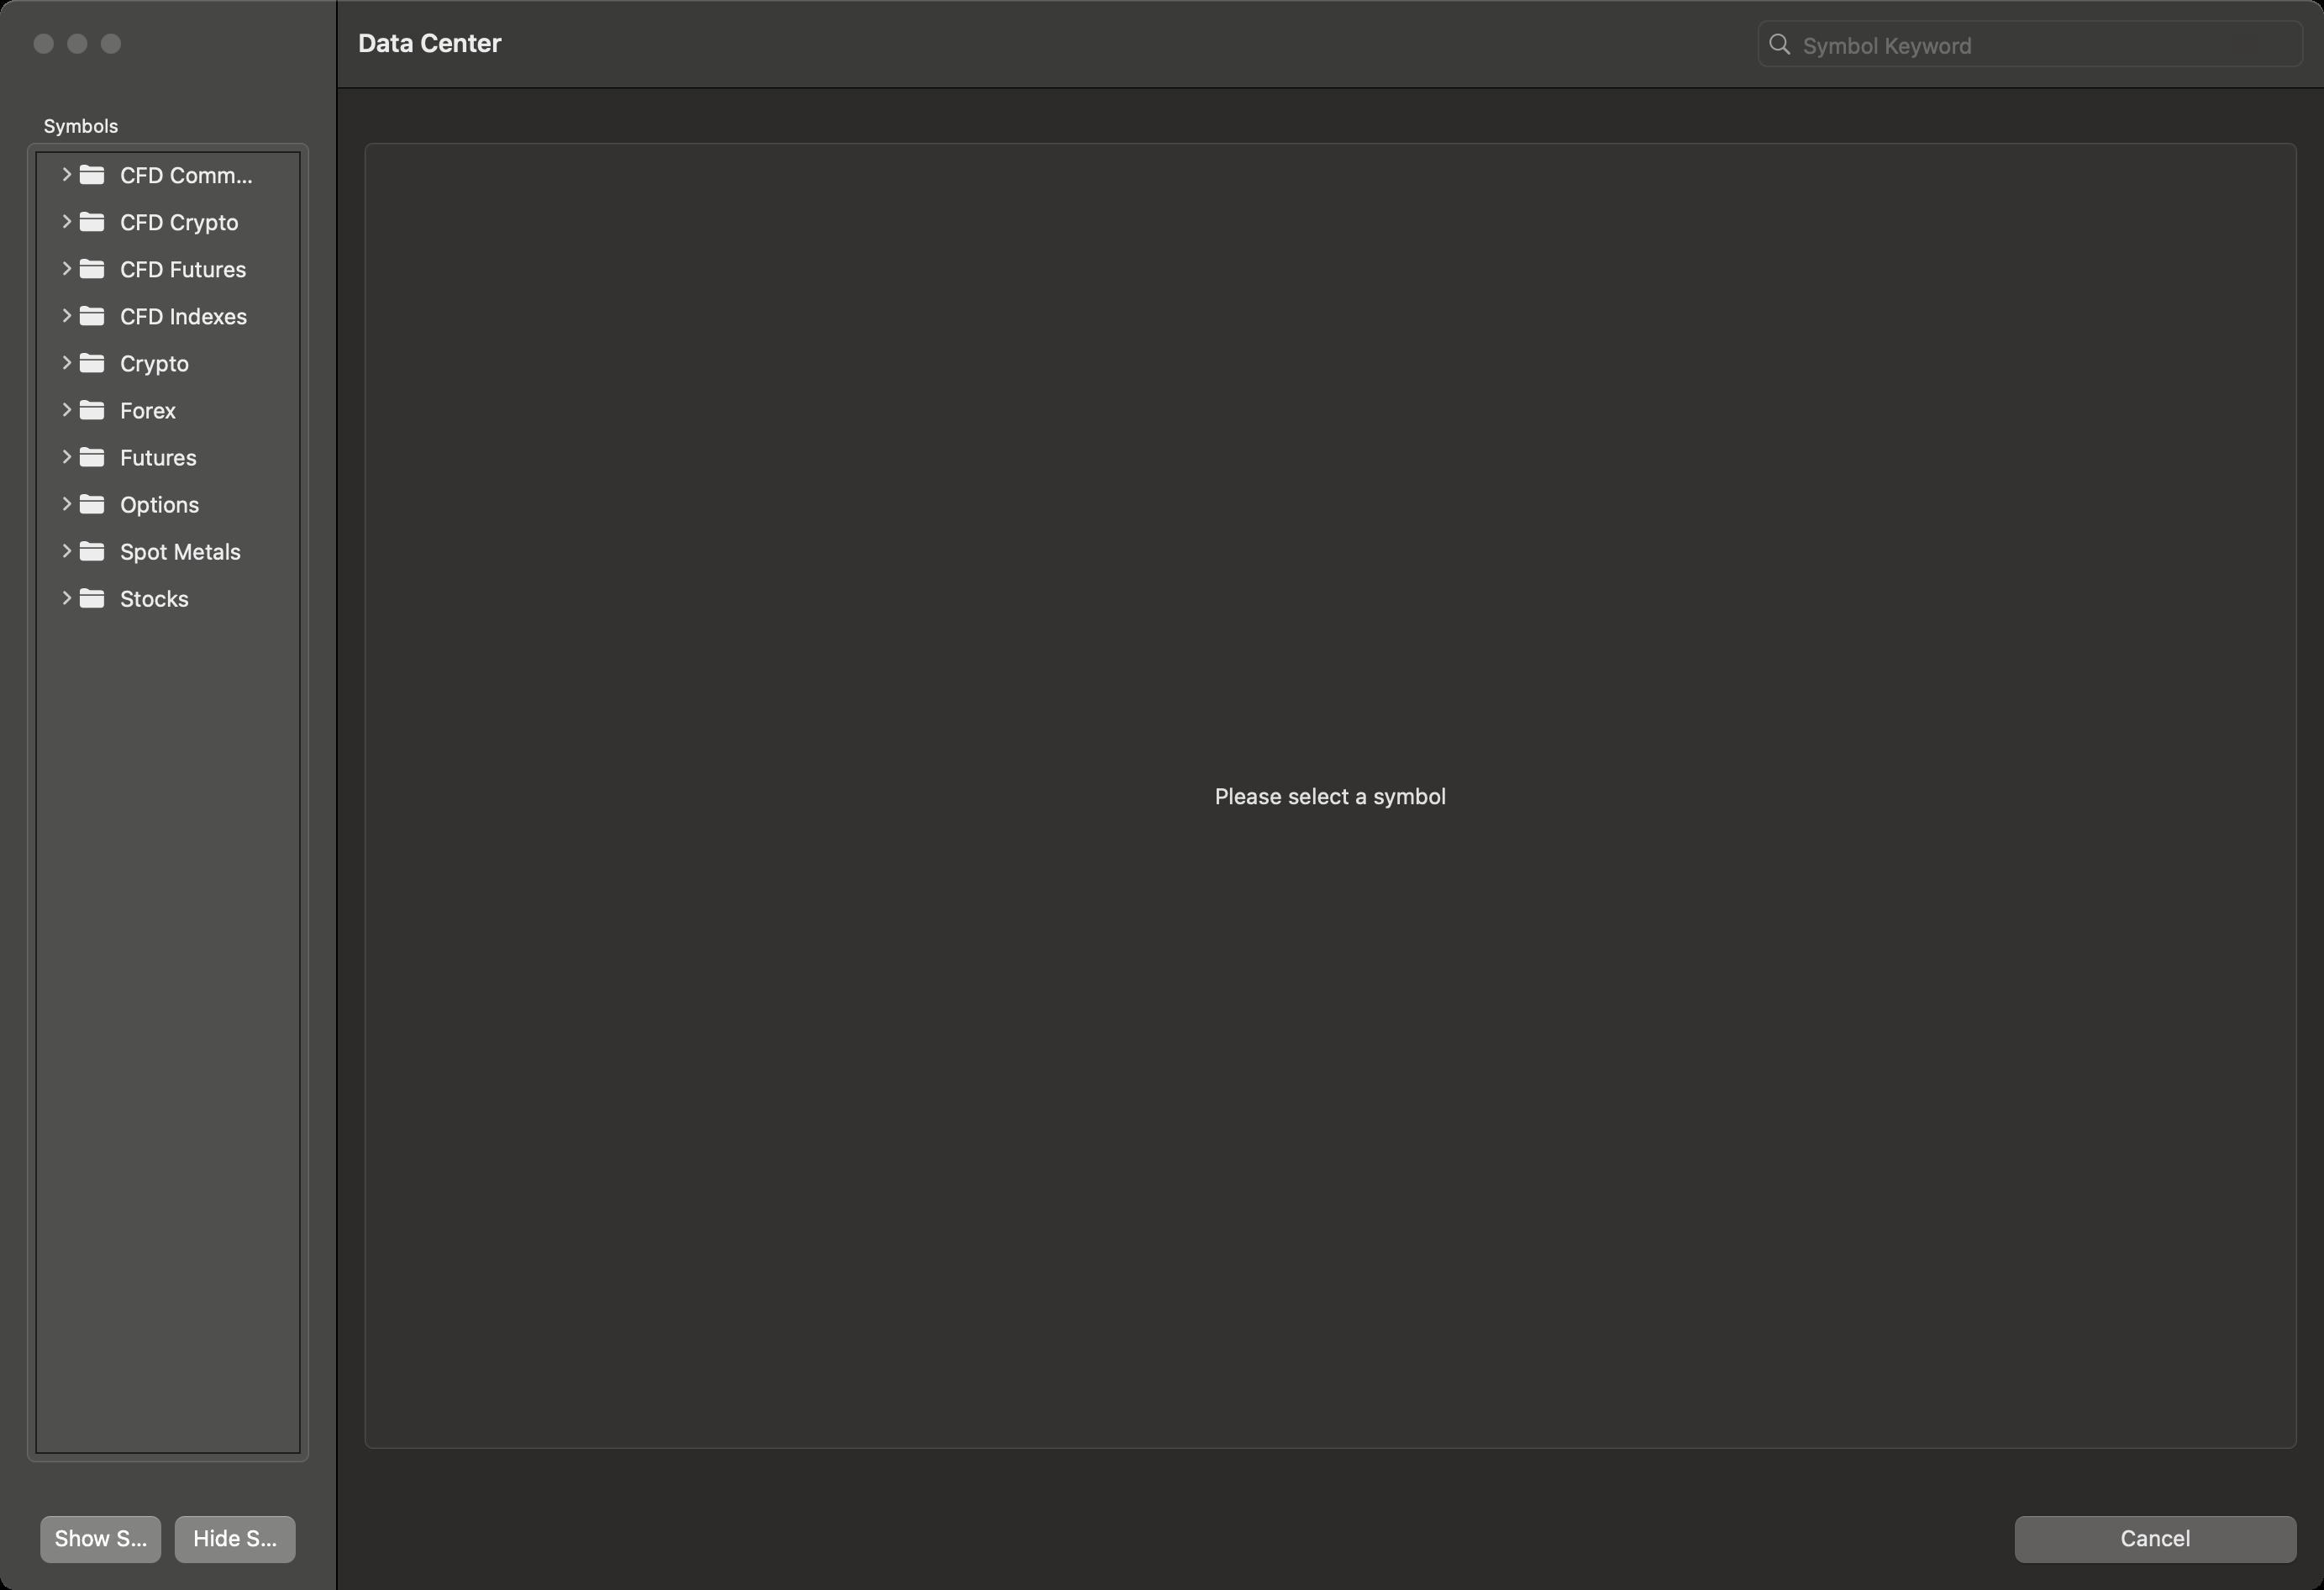
Accessibility tree:
{"name": "Data_Center", "role": "AXWindow", "description": null, "role_description": "standard window", "value": null, "position": "172.00;74.00", "size": "1383;946", "children": [{"name": null, "role": "AXGroup", "description": null, "role_description": "group", "value": null, "position": "0.00;0.00", "size": "1383;946", "children": [{"name": null, "role": "AXSplitGroup", "description": null, "role_description": "split group", "value": null, "position": "0.00;0.00", "size": "1383;946", "children": [{"name": null, "role": "AXGroup", "description": null, "role_description": "group", "value": null, "position": "0.00;0.00", "size": "200;946", "children": [{"name": null, "role": "AXGroup", "description": null, "role_description": "group", "value": null, "position": "16.00;68.00", "size": "168;802", "children": [{"name": null, "role": "AXHeading", "description": "Symbols", "role_description": "heading", "value": null, "position": "26.00;68.00", "size": "45;14", "children": []}, {"name": null, "role": "AXScrollArea", "description": null, "role_description": "scroll area", "value": null, "position": "21.00;90.00", "size": "158;775", "children": [{"name": null, "role": "AXOutline", "description": "Sidebar", "role_description": "outline", "value": null, "position": "21.00;90.00", "size": "158;775", "children": [{"name": null, "role": "AXRow", "description": null, "role_description": "outline row", "value": null, "position": "21.00;90.00", "size": "158;28", "children": [{"name": null, "role": "AXCell", "description": null, "role_description": "cell", "value": null, "position": "31.00;90.00", "size": "138;28", "children": [{"name": null, "role": "AXHeading", "description": "Move", "role_description": "heading", "value": null, "position": "47.50;98.00", "size": "14;12", "children": []}, {"name": null, "role": "AXStaticText", "description": null, "role_description": "text", "value": "CFD Commodity", "position": "71.50;96.00", "size": "80;16", "children": []}, {"name": null, "role": "AXDisclosureTriangle", "description": null, "role_description": "disclosure triangle", "value": 0, "position": "33.00;90.00", "size": "13;28", "children": []}]}]}, {"name": null, "role": "AXRow", "description": null, "role_description": "outline row", "value": null, "position": "21.00;118.00", "size": "158;28", "children": [{"name": null, "role": "AXCell", "description": null, "role_description": "cell", "value": null, "position": "31.00;118.00", "size": "138;28", "children": [{"name": null, "role": "AXHeading", "description": "Move", "role_description": "heading", "value": null, "position": "47.50;126.00", "size": "14;12", "children": []}, {"name": null, "role": "AXStaticText", "description": null, "role_description": "text", "value": "CFD Crypto", "position": "71.50;124.00", "size": "71;16", "children": []}, {"name": null, "role": "AXDisclosureTriangle", "description": null, "role_description": "disclosure triangle", "value": 0, "position": "33.00;118.00", "size": "13;28", "children": []}]}]}, {"name": null, "role": "AXRow", "description": null, "role_description": "outline row", "value": null, "position": "21.00;146.00", "size": "158;28", "children": [{"name": null, "role": "AXCell", "description": null, "role_description": "cell", "value": null, "position": "31.00;146.00", "size": "138;28", "children": [{"name": null, "role": "AXHeading", "description": "Move", "role_description": "heading", "value": null, "position": "47.50;154.00", "size": "14;12", "children": []}, {"name": null, "role": "AXStaticText", "description": null, "role_description": "text", "value": "CFD Futures", "position": "71.50;152.00", "size": "76;16", "children": []}, {"name": null, "role": "AXDisclosureTriangle", "description": null, "role_description": "disclosure triangle", "value": 0, "position": "33.00;146.00", "size": "13;28", "children": []}]}]}, {"name": null, "role": "AXRow", "description": null, "role_description": "outline row", "value": null, "position": "21.00;174.00", "size": "158;28", "children": [{"name": null, "role": "AXCell", "description": null, "role_description": "cell", "value": null, "position": "31.00;174.00", "size": "138;28", "children": [{"name": null, "role": "AXHeading", "description": "Move", "role_description": "heading", "value": null, "position": "47.50;182.00", "size": "14;12", "children": []}, {"name": null, "role": "AXStaticText", "description": null, "role_description": "text", "value": "CFD Indexes", "position": "71.50;180.00", "size": "76;16", "children": []}, {"name": null, "role": "AXDisclosureTriangle", "description": null, "role_description": "disclosure triangle", "value": 0, "position": "33.00;174.00", "size": "13;28", "children": []}]}]}, {"name": null, "role": "AXRow", "description": null, "role_description": "outline row", "value": null, "position": "21.00;202.00", "size": "158;28", "children": [{"name": null, "role": "AXCell", "description": null, "role_description": "cell", "value": null, "position": "31.00;202.00", "size": "138;28", "children": [{"name": null, "role": "AXHeading", "description": "Move", "role_description": "heading", "value": null, "position": "47.50;210.00", "size": "14;12", "children": []}, {"name": null, "role": "AXStaticText", "description": null, "role_description": "text", "value": "Crypto", "position": "71.50;208.00", "size": "42;16", "children": []}, {"name": null, "role": "AXDisclosureTriangle", "description": null, "role_description": "disclosure triangle", "value": 0, "position": "33.00;202.00", "size": "13;28", "children": []}]}]}, {"name": null, "role": "AXRow", "description": null, "role_description": "outline row", "value": null, "position": "21.00;230.00", "size": "158;28", "children": [{"name": null, "role": "AXCell", "description": null, "role_description": "cell", "value": null, "position": "31.00;230.00", "size": "138;28", "children": [{"name": null, "role": "AXHeading", "description": "Move", "role_description": "heading", "value": null, "position": "47.50;238.00", "size": "14;12", "children": []}, {"name": null, "role": "AXStaticText", "description": null, "role_description": "text", "value": "Forex", "position": "71.50;236.00", "size": "34;16", "children": []}, {"name": null, "role": "AXDisclosureTriangle", "description": null, "role_description": "disclosure triangle", "value": 0, "position": "33.00;230.00", "size": "13;28", "children": []}]}]}, {"name": null, "role": "AXRow", "description": null, "role_description": "outline row", "value": null, "position": "21.00;258.00", "size": "158;28", "children": [{"name": null, "role": "AXCell", "description": null, "role_description": "cell", "value": null, "position": "31.00;258.00", "size": "138;28", "children": [{"name": null, "role": "AXHeading", "description": "Move", "role_description": "heading", "value": null, "position": "47.50;266.00", "size": "14;12", "children": []}, {"name": null, "role": "AXStaticText", "description": null, "role_description": "text", "value": "Futures", "position": "71.50;264.00", "size": "46;16", "children": []}, {"name": null, "role": "AXDisclosureTriangle", "description": null, "role_description": "disclosure triangle", "value": 0, "position": "33.00;258.00", "size": "13;28", "children": []}]}]}, {"name": null, "role": "AXRow", "description": null, "role_description": "outline row", "value": null, "position": "21.00;286.00", "size": "158;28", "children": [{"name": null, "role": "AXCell", "description": null, "role_description": "cell", "value": null, "position": "31.00;286.00", "size": "138;28", "children": [{"name": null, "role": "AXHeading", "description": "Move", "role_description": "heading", "value": null, "position": "47.50;294.00", "size": "14;12", "children": []}, {"name": null, "role": "AXStaticText", "description": null, "role_description": "text", "value": "Options", "position": "71.50;292.00", "size": "48;16", "children": []}, {"name": null, "role": "AXDisclosureTriangle", "description": null, "role_description": "disclosure triangle", "value": 0, "position": "33.00;286.00", "size": "13;28", "children": []}]}]}, {"name": null, "role": "AXRow", "description": null, "role_description": "outline row", "value": null, "position": "21.00;314.00", "size": "158;28", "children": [{"name": null, "role": "AXCell", "description": null, "role_description": "cell", "value": null, "position": "31.00;314.00", "size": "138;28", "children": [{"name": null, "role": "AXHeading", "description": "Move", "role_description": "heading", "value": null, "position": "47.50;322.00", "size": "14;12", "children": []}, {"name": null, "role": "AXStaticText", "description": null, "role_description": "text", "value": "Spot Metals", "position": "71.50;320.00", "size": "72;16", "children": []}, {"name": null, "role": "AXDisclosureTriangle", "description": null, "role_description": "disclosure triangle", "value": 0, "position": "33.00;314.00", "size": "13;28", "children": []}]}]}, {"name": null, "role": "AXRow", "description": null, "role_description": "outline row", "value": null, "position": "21.00;342.00", "size": "158;28", "children": [{"name": null, "role": "AXCell", "description": null, "role_description": "cell", "value": null, "position": "31.00;342.00", "size": "138;28", "children": [{"name": null, "role": "AXHeading", "description": "Move", "role_description": "heading", "value": null, "position": "47.50;350.00", "size": "14;12", "children": []}, {"name": null, "role": "AXStaticText", "description": null, "role_description": "text", "value": "Stocks", "position": "71.50;348.00", "size": "42;16", "children": []}, {"name": null, "role": "AXDisclosureTriangle", "description": null, "role_description": "disclosure triangle", "value": 0, "position": "33.00;342.00", "size": "13;28", "children": []}]}]}, {"name": null, "role": "AXColumn", "description": null, "role_description": "column", "value": null, "position": "31.00;90.00", "size": "138;775", "children": []}]}]}]}, {"name": null, "role": "AXButton", "description": "Show Symbol", "role_description": "button", "value": null, "position": "32.00;904.00", "size": "56;16", "children": []}, {"name": null, "role": "AXButton", "description": "Hide Symbol", "role_description": "button", "value": null, "position": "112.00;904.00", "size": "56;16", "children": []}]}, {"name": null, "role": "AXSplitter", "description": null, "role_description": "splitter", "value": 200.0, "position": "200.00;52.00", "size": "1;894", "children": []}, {"name": null, "role": "AXGroup", "description": null, "role_description": "group", "value": null, "position": "201.00;0.00", "size": "1182;946", "children": [{"name": null, "role": "AXGroup", "description": null, "role_description": "group", "value": null, "position": "217.00;85.00", "size": "1150;777", "children": [{"name": null, "role": "AXHeading", "description": "", "role_description": "heading", "value": null, "position": "inf;inf", "size": "0;0", "children": []}, {"name": null, "role": "AXStaticText", "description": null, "role_description": "text", "value": "Please select a symbol", "position": "723.00;465.50", "size": "138;16", "children": []}]}, {"name": null, "role": "AXButton", "description": "Cancel", "role_description": "button", "value": null, "position": "1207.00;904.00", "size": "152;16", "children": []}]}]}]}, {"name": null, "role": "AXToolbar", "description": null, "role_description": "toolbar", "value": null, "position": "0.00;0.00", "size": "1383;52", "children": [{"name": null, "role": "AXGroup", "description": null, "role_description": "group", "value": null, "position": "1042.00;0.00", "size": "333;52", "children": [{"name": null, "role": "AXTextField", "description": null, "role_description": "search text field", "value": "", "position": "1045.00;11.00", "size": "327;31", "children": [{"name": "", "role": "AXButton", "description": "Search", "role_description": "button", "value": null, "position": "1047.00;15.00", "size": "25;22", "children": []}]}]}]}, {"name": null, "role": "AXButton", "description": null, "role_description": "close button", "value": null, "position": "19.00;18.00", "size": "14;16", "children": []}, {"name": null, "role": "AXButton", "description": null, "role_description": "full screen button", "value": null, "position": "59.00;18.00", "size": "14;16", "children": [{"name": null, "role": "AXGroup", "description": null, "role_description": "group", "value": null, "position": "59.00;18.00", "size": "14;16", "children": []}]}, {"name": null, "role": "AXButton", "description": null, "role_description": "minimize button", "value": null, "position": "39.00;18.00", "size": "14;16", "children": []}, {"name": null, "role": "AXStaticText", "description": null, "role_description": "text", "value": "Data Center", "position": "209.00;0.00", "size": "833;52", "children": []}]}